Field crop: tomato
Growth stage: 2
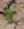
Species: solanum